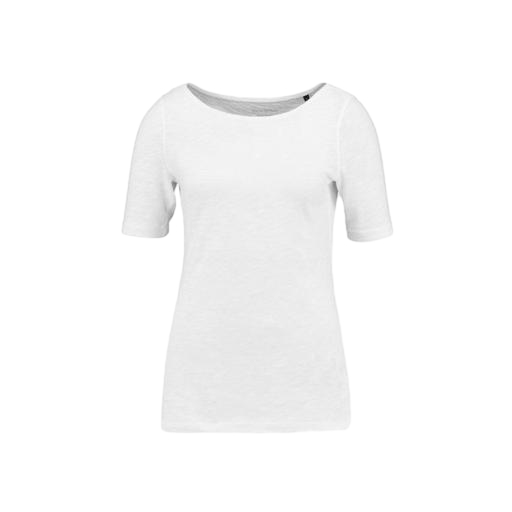
white petite boat-neck t-shirt only macy, white petite t-shirt only macy, white three-quarter-sleeve scoop-neck t-shirt only macy, white background